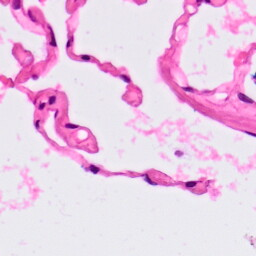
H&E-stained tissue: Lung